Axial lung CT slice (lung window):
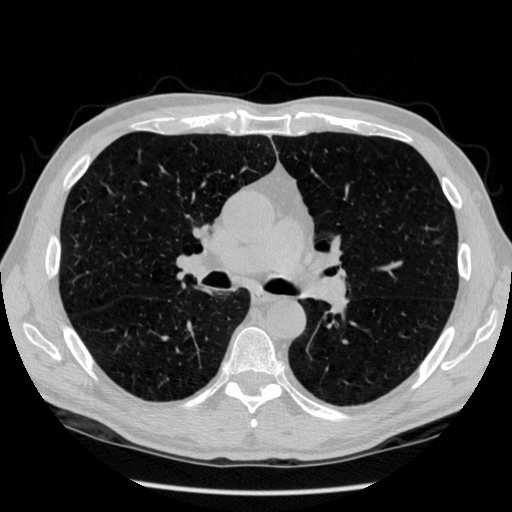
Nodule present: no